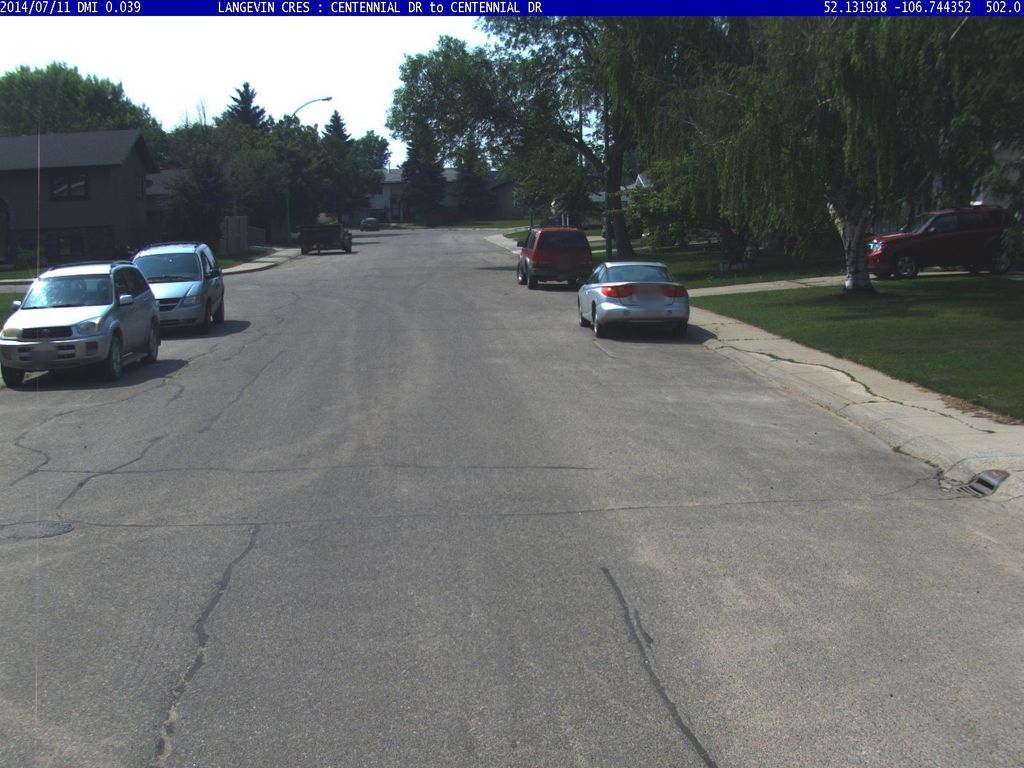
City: saskatoon